Aerial crown-view tile of a tropical tree (Barro Colorado Island, Panama), acquired 20250317:
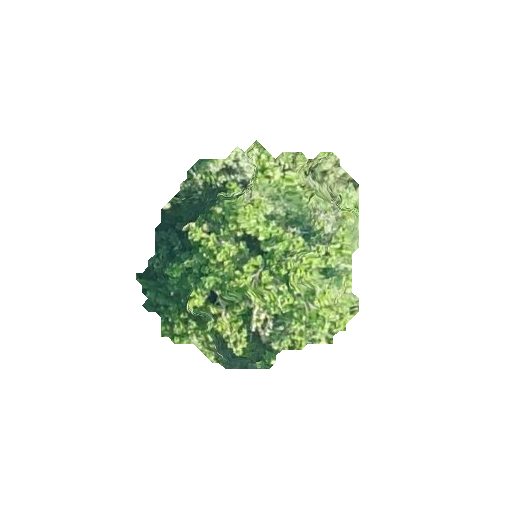
Species: Anacardium excelsum
GBIF accepted scientific name: Anacardium excelsum
Crown area: 55.601 m²